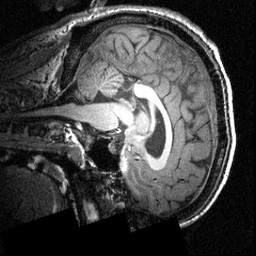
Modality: T1w
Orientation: sagittal
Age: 21
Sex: male
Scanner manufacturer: siemens
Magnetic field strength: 3.951 T
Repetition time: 1.5 s
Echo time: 0.00335 s